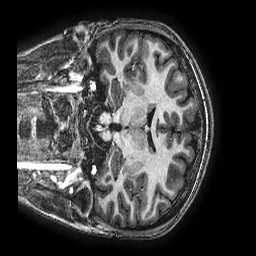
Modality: T1w
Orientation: coronal
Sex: female
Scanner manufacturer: ge
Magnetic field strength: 3 T
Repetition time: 0.00766 s
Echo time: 0.003476 s